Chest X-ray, PA view. Patient: 84 years old, sex M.
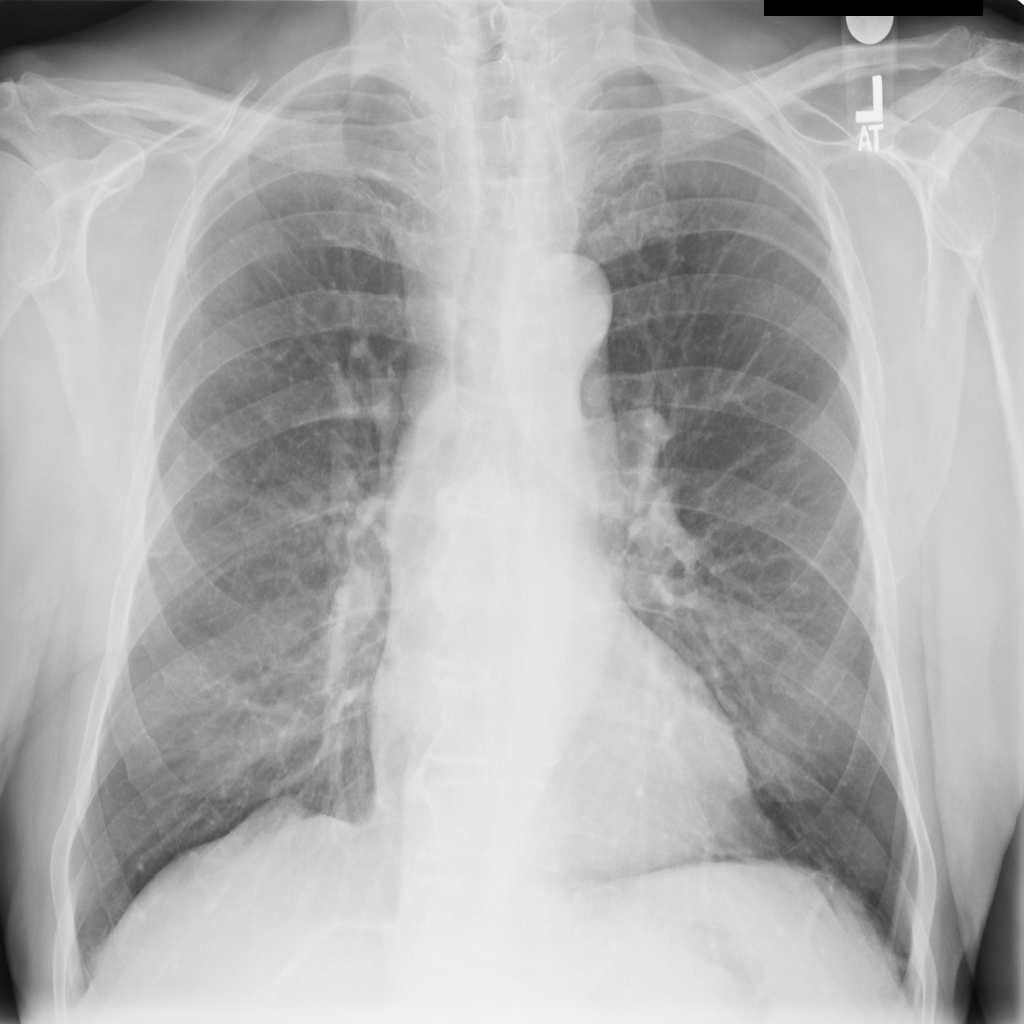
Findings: No Finding